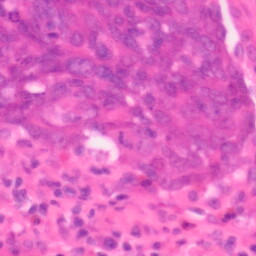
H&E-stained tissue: Colon